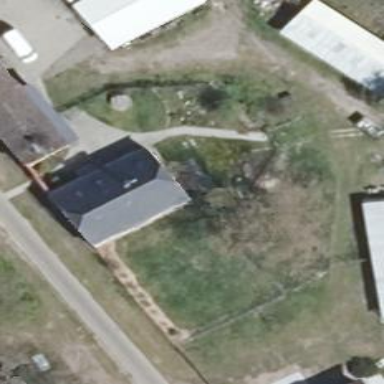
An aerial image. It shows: House with half-hipped roof shape.